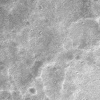
Atmospheric dust classification: not_dusty